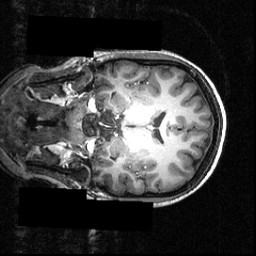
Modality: T1w
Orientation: coronal
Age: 16
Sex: female
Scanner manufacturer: siemens
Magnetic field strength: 3.951 T
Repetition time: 1.5 s
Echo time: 0.00335 s